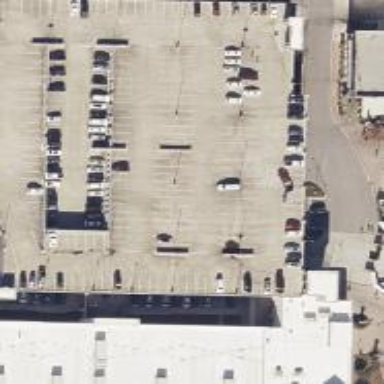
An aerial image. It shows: Multi-storey parking building with paved surface.